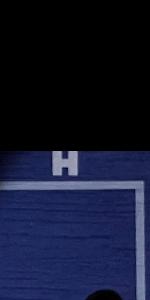
Label: Empty